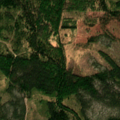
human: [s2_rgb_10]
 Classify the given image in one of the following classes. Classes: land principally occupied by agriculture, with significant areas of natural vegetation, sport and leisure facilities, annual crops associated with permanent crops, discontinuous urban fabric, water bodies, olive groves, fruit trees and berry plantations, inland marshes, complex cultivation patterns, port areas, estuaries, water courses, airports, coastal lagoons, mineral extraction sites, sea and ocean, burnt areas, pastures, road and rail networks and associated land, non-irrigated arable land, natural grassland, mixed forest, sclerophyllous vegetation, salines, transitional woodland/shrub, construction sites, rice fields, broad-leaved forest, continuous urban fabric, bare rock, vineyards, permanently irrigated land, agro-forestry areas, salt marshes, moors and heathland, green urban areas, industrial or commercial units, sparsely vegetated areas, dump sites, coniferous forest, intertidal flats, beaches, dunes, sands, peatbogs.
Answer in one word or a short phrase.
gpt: broad-leaved forest, coniferous forest, mixed forest, transitional woodland/shrub